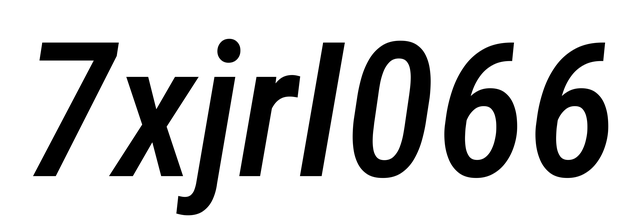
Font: Roboto-Italic_Condensed_Medium_Italic